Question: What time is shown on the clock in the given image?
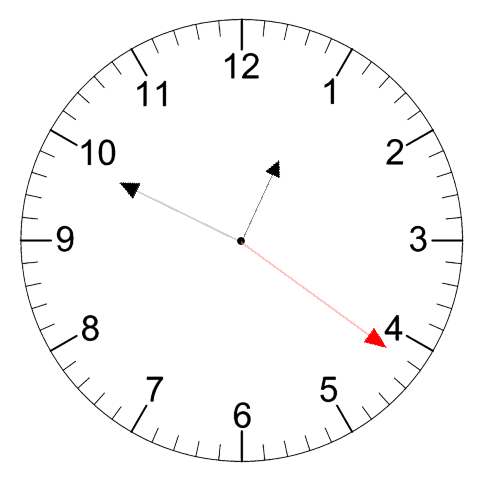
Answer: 12:49:21